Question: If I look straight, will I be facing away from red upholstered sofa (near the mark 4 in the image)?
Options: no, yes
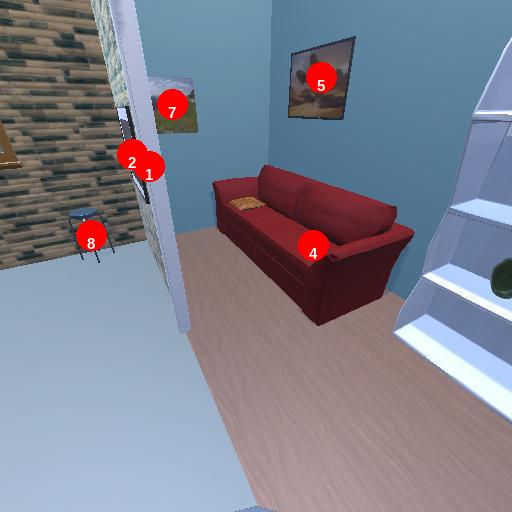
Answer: no